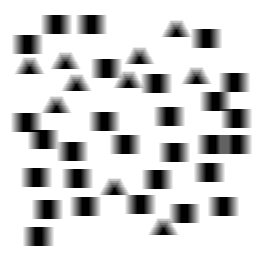
Squares: 28
Triangles: 10
Stars: 0
Total shapes: 38